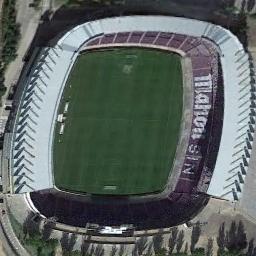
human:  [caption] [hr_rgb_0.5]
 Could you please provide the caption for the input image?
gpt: The stadium looks like an oval and is surrounded by a blue roof .

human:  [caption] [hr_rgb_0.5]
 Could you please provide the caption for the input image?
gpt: There are many trees beside the stadium .

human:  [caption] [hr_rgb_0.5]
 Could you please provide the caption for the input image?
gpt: The stadium is on the bare land .

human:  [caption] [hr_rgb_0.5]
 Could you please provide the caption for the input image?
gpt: Lots of vegetation around the square gymnasium .

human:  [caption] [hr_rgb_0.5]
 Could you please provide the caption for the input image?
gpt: There are some green trees beside the stadium with a blue roof .